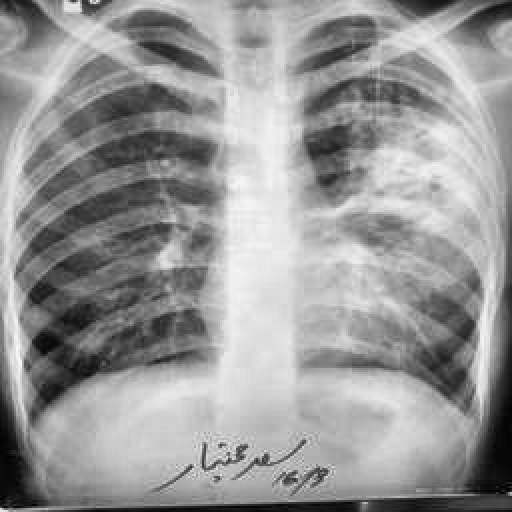
Finding: TUBERCULOSIS